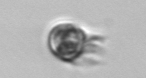
Label: Balanion